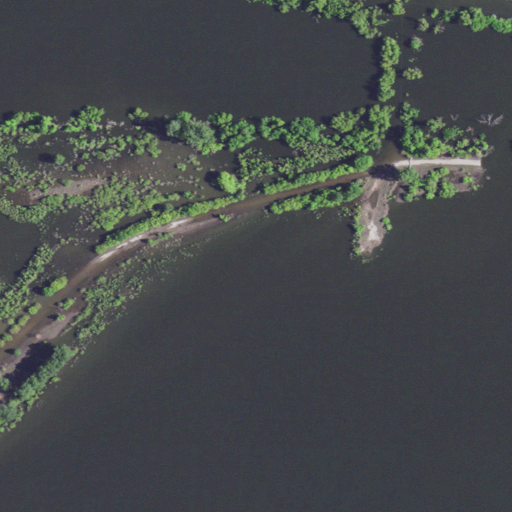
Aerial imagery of levee in Illinois named Chouteau Nameoki and Venice Levee containing open water, low intensity development, medium intensity development, herbaceous wetlands, pasture, open development, grassland, barren land, high intensity development, woody wetlands, and cultivated crops